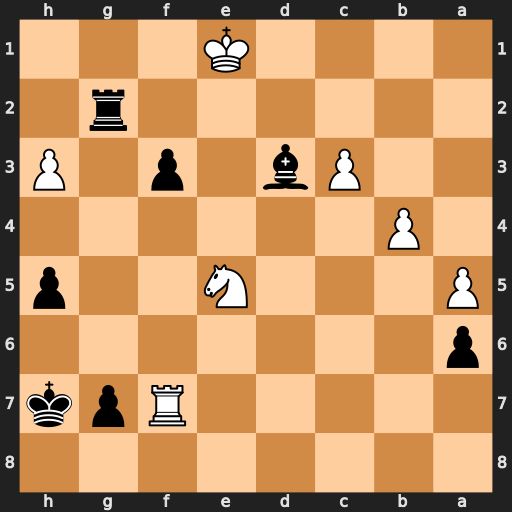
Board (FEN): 8/5Rpk/p7/P3N2p/1P6/2Pb1p1P/6r1/4K3
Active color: b
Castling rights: -
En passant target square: -
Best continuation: Re2+ Kf1 Rxe5+